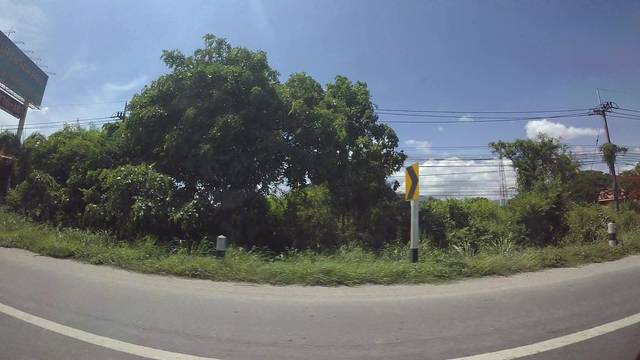
Region: Thailand
Coordinates: 13.334, 100.99